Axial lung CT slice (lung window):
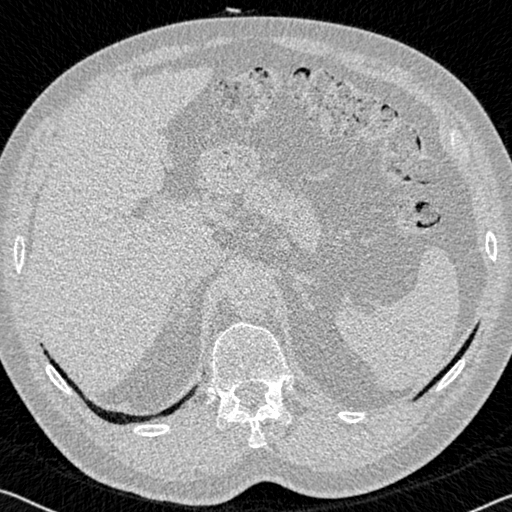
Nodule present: no